Question: For whatever reason, maven did not build the
'''
AbstractAnnotationConfigDispatcherServletInitializer
'''
class. Bellow are the relevant parts of my pom.xml that contains necessary spring dependencies:
'''
<dependency>
<groupId>org.springframework</groupId>
<artifactId>spring-context</artifactId>
<version>${org.springframework-version}</version>
<exclusions>
<!-- Exclude Commons Logging in favor of SLF4j -->
<exclusion>
<groupId>commons-logging</groupId>
<artifactId>commons-logging</artifactId>
</exclusion>
</exclusions>
</dependency>
<dependency>
<groupId>org.springframework</groupId>
<artifactId>spring-webmvc</artifactId>
<version>${org.springframework-version}</version>
</dependency>
'''
The build as shown in eclipse for the relevant directory looks like:

It should be built under the package org.springframework.web.servlet.support. Am I missing something? How can rebuild maven dependencies to get this class?
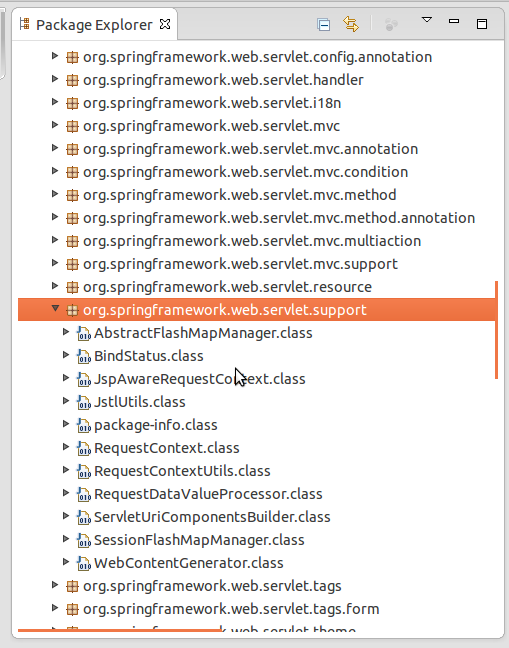
Answer: The convenience subclasses for 'WebAplicationInitializer's were added in Spring 3.2.x so upgrade so one of the 3.2 version. (Currently 3.2.5.RELEASE is the latest).